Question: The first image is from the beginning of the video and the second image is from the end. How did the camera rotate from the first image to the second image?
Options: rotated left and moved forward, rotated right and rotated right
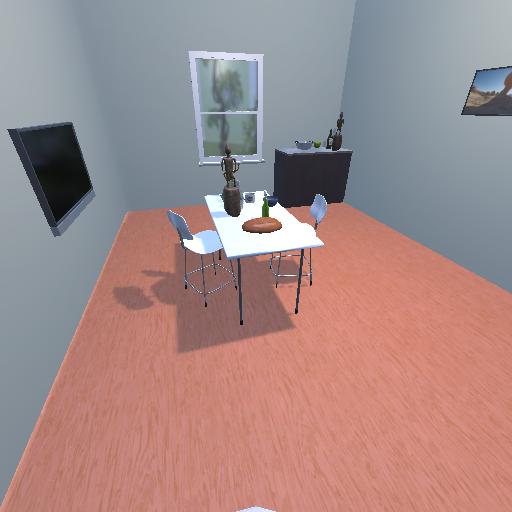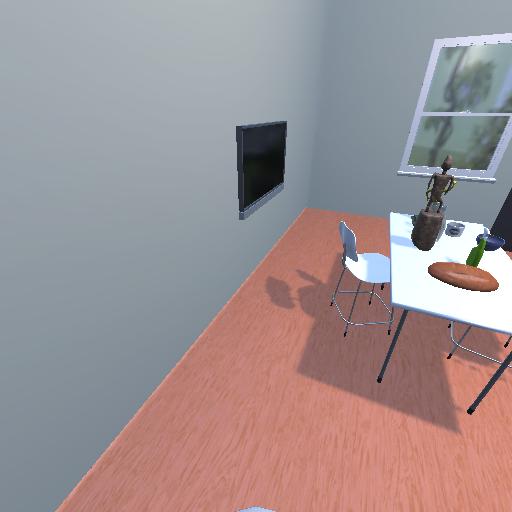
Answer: rotated left and moved forward